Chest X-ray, AP view. Patient: 43 years old, sex F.
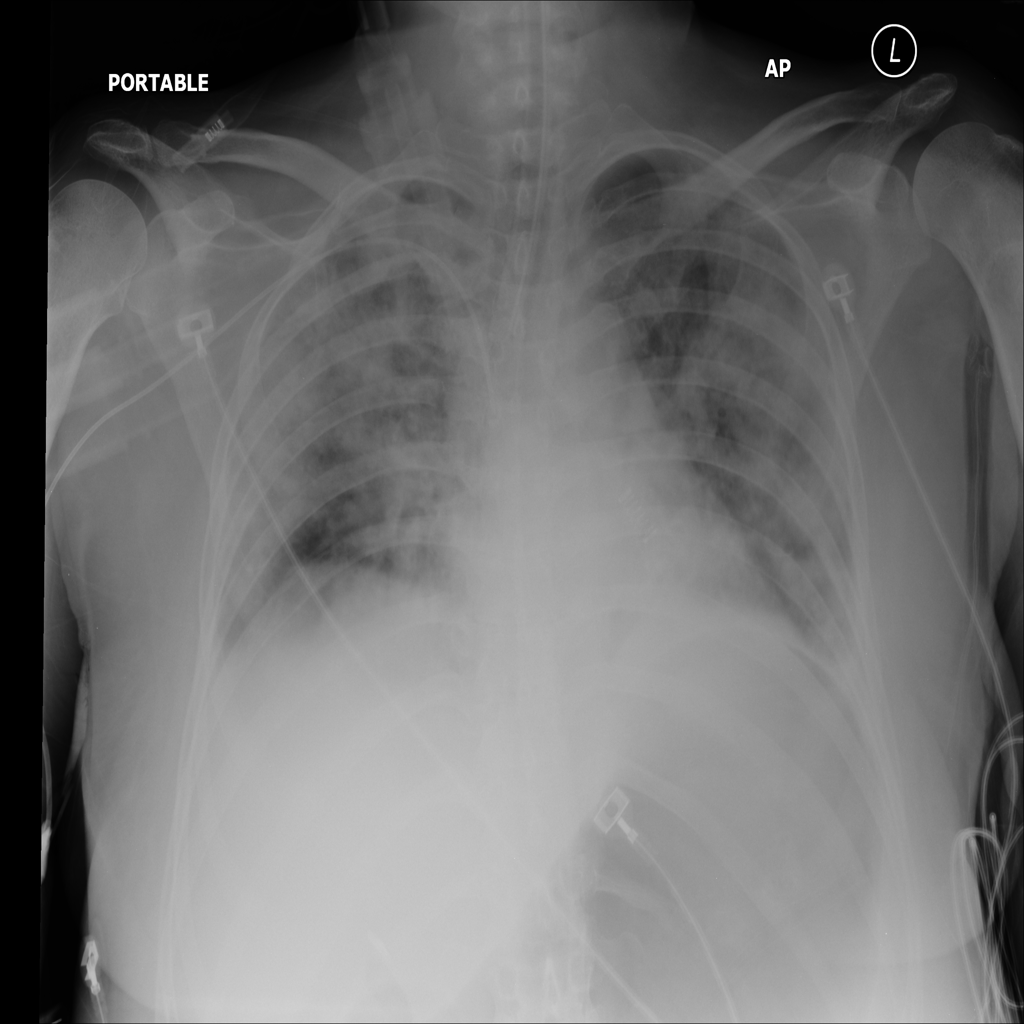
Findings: No Finding